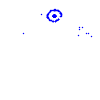
Particle: proton